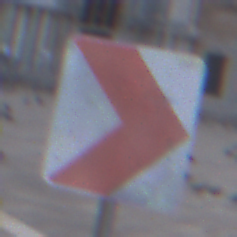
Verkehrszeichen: RichtungstafelnInKurvenKleinLinks
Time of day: SunriseSunset
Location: Outdoor (Urban)
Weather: PartlyCloudy
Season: NotSpecified
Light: Natural